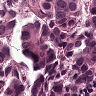
Metastatic tissue present: yes